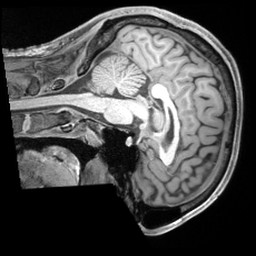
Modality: T1w
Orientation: sagittal
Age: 23
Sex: male
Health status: ill
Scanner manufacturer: siemens
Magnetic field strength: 3 T
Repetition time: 2.2 s
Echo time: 0.00218 s